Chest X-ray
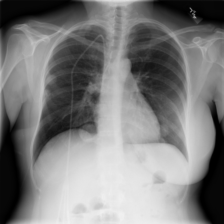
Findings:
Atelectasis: negative
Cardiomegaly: negative
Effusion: negative
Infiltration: negative
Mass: negative
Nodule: positive
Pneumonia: negative
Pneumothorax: negative
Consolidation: negative
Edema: negative
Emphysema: negative
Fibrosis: negative
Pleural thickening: negative
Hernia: negative